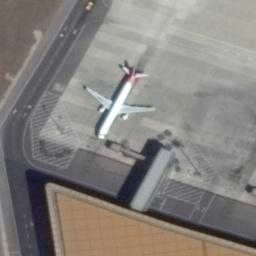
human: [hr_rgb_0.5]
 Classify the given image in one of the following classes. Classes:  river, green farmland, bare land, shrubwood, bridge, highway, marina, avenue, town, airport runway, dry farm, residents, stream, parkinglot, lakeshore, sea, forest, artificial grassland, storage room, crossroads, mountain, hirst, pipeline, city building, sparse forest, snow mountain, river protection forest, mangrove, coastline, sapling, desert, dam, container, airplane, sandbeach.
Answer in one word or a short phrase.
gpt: airplane